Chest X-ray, PA view. Patient: 68 years old, sex F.
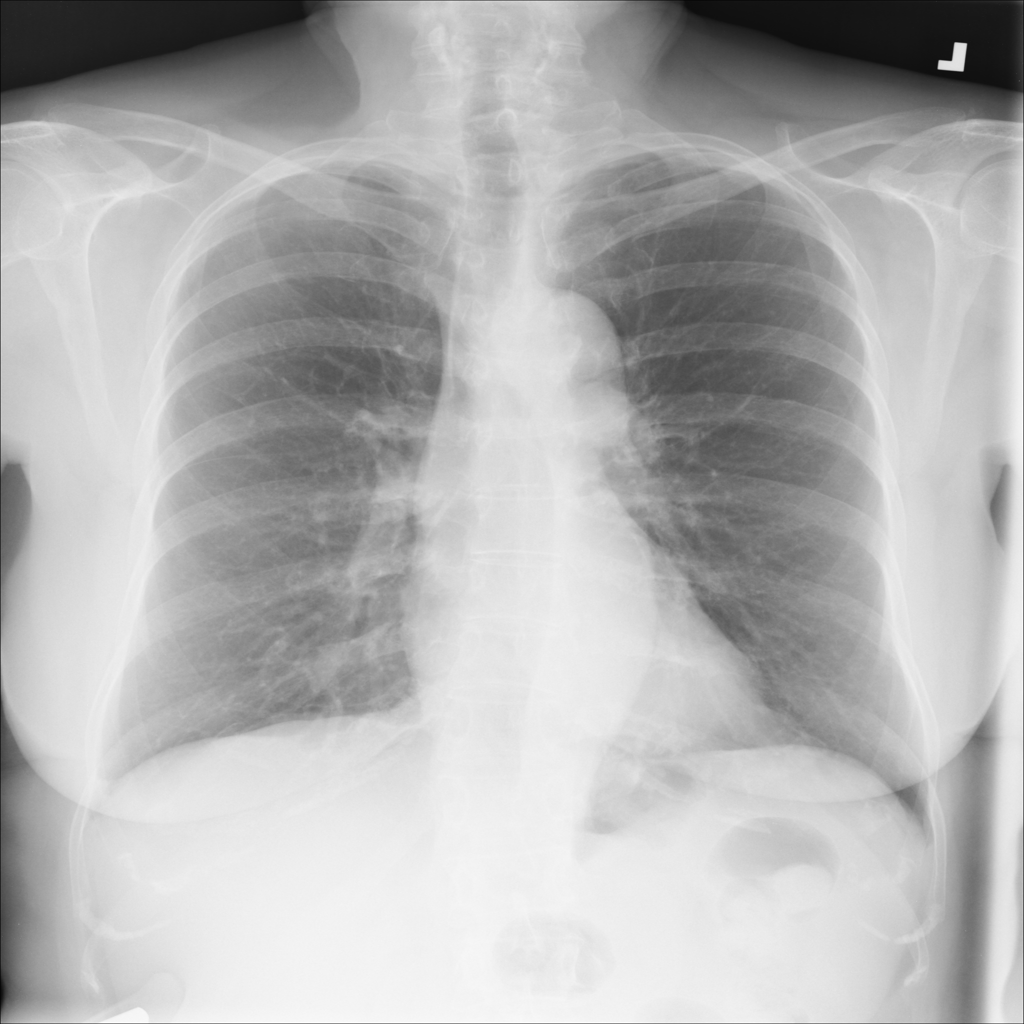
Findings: No Finding